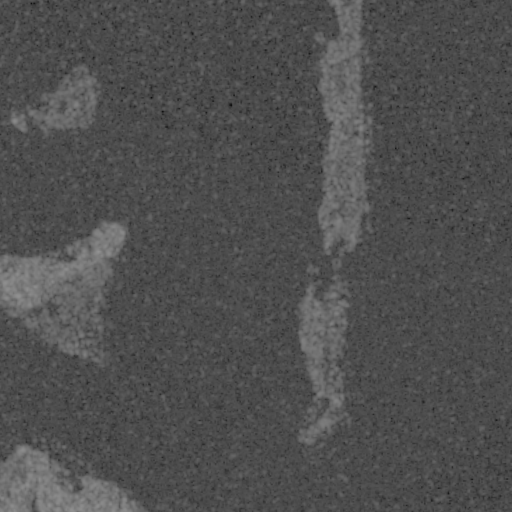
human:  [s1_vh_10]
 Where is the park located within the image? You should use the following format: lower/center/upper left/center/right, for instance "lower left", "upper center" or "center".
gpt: The park is located in the lower left of the image.
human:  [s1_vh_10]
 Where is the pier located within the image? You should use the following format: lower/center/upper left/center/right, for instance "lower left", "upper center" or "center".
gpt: The pier is located in the lower left of the image.
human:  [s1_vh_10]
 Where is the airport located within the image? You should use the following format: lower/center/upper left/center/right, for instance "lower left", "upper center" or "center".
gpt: There is no airport in the image.

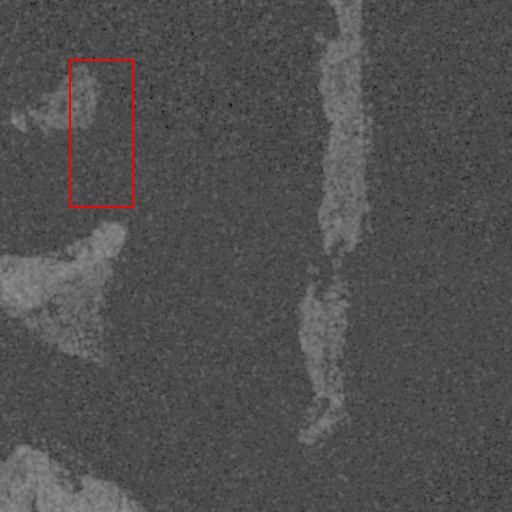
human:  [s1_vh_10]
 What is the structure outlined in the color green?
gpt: There is no green outline.
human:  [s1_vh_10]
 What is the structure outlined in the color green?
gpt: There is no structure outlined in green.